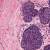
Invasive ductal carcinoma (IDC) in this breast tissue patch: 0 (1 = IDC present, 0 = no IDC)